Question:
Where can I find this file to replace "all categories" to ALL or delete header
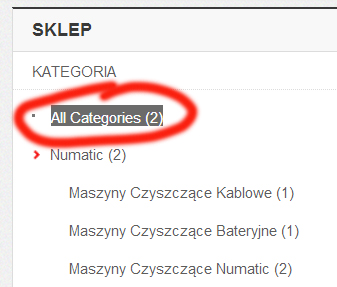
Answer: You can find text in translation files at app/locale/_your-language-theme/Mage_Catalog.csv OR you can create new translation for your template moving this file to your app/design/frontend/..../.../locale/.../Mage_Catalog.csv